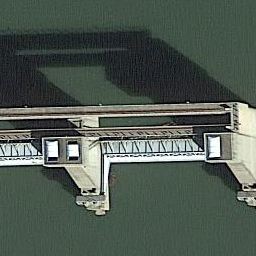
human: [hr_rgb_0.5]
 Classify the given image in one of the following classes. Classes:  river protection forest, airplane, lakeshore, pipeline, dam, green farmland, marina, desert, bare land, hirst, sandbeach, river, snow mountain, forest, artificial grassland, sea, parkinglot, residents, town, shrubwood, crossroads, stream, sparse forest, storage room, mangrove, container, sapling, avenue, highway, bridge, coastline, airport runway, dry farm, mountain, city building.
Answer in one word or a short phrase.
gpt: dam